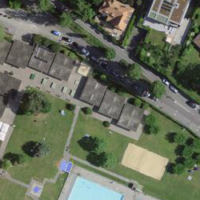
EUNIS habitat code: 54
Species observed at this site:
Eschscholzia californica